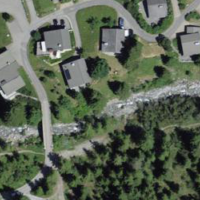
EUNIS habitat code: 55
Species observed at this site:
Pinus mugo